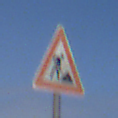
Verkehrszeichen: Arbeitsstelle
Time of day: Midday
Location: Outdoor (Nature)
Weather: PartlyCloudy
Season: NotSpecified
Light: Natural